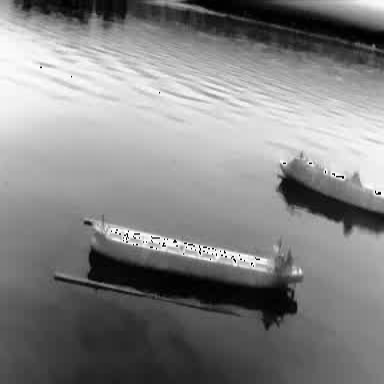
There are two objects shown in the infrared image, including a liner, and a container_ship.